Question: When I try to attach the 'w3wp.exe' process in order to debug asp.net process, a pop-up alerts me that this "can potentially harm your computer".

I just wonder why.
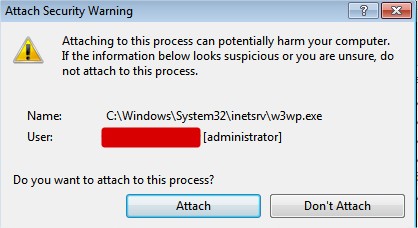
Answer: IIRC, some older trojans/viruses used debug attachment as a mean to hook into other programs/services.
Nowadays you get a warning. Focus here is not on the words 'harm your computer'. It asks you to check if the process listed is what you'd expect. Imagine that popping asking to debug chrome.exe or skype.exe when you was just idling. That would make me freak out for sure.